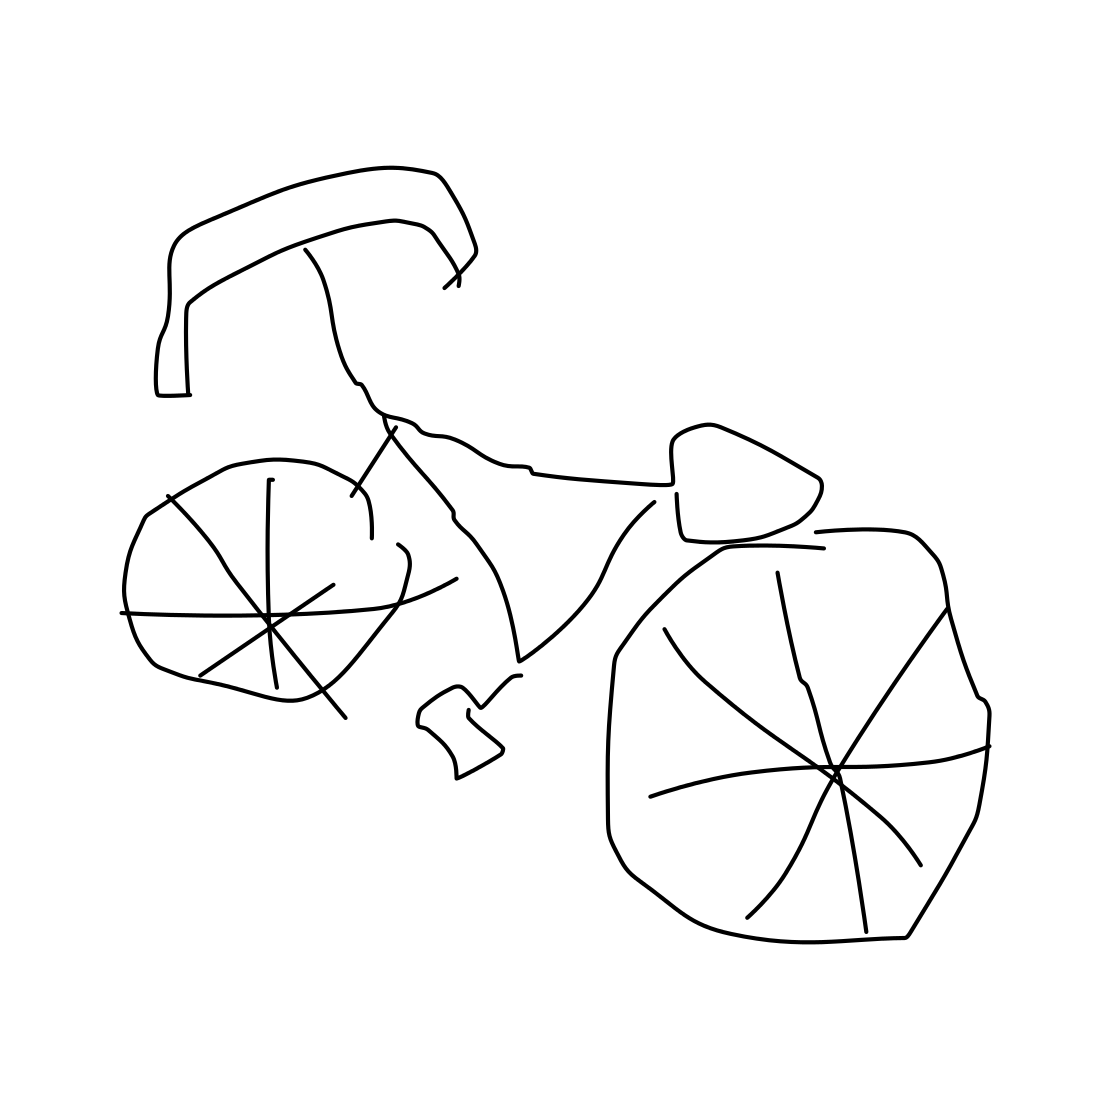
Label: bicycle